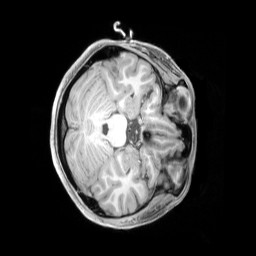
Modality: T1w
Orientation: axial